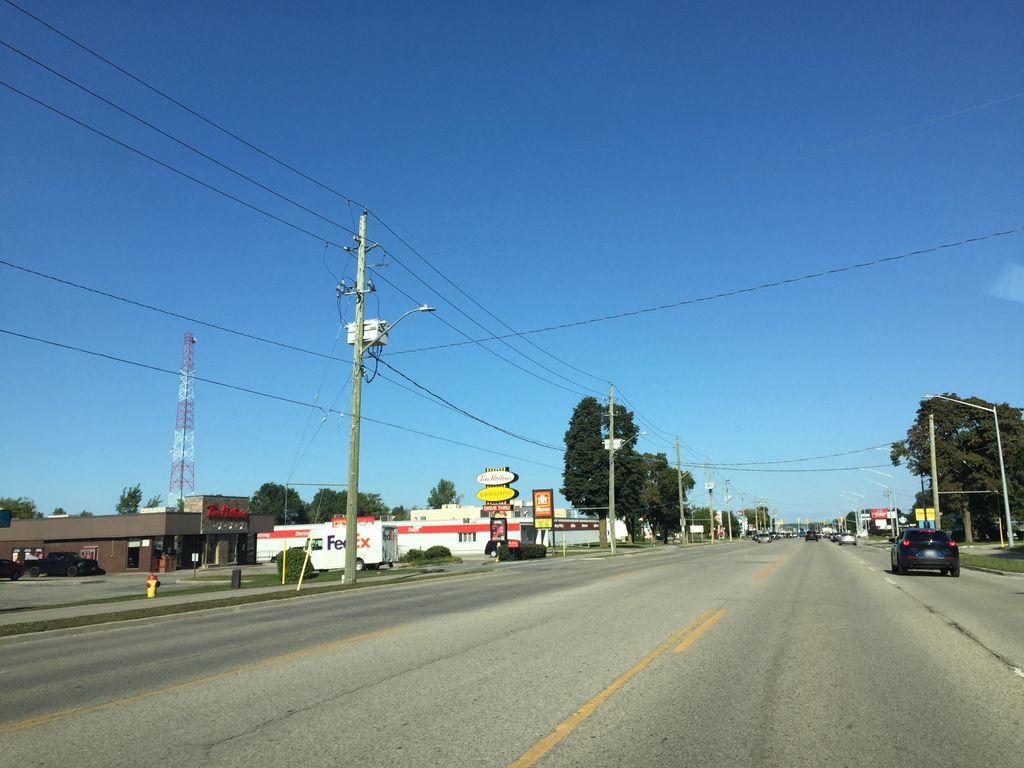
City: kitchener-waterloo